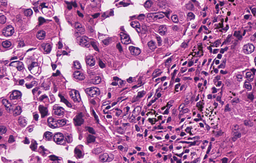
Tumor epithelial tissue: yes
Tumor-associated stroma tissue: yes
Normal tissue: no